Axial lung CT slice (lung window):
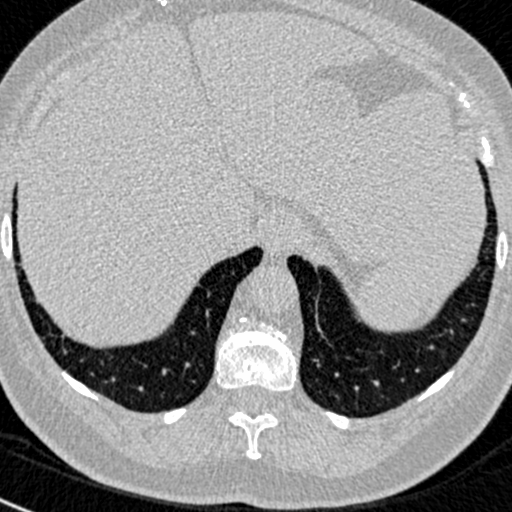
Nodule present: no